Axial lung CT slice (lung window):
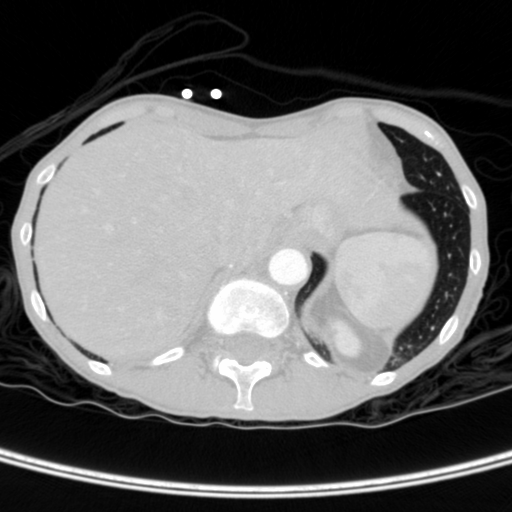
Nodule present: no